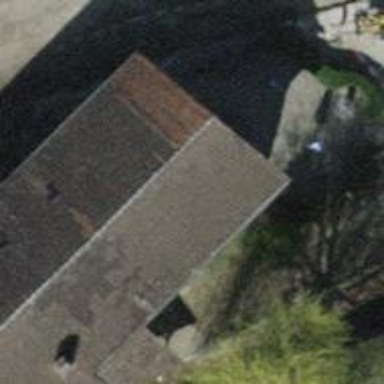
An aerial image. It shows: Abandoned restaurant.